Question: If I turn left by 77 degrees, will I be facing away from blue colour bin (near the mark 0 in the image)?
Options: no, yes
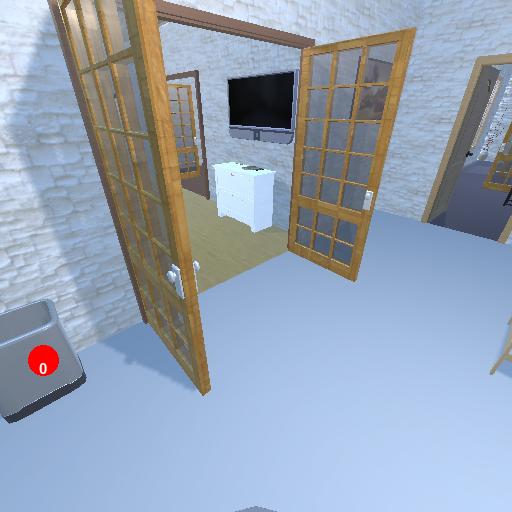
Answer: no